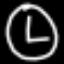
Label: clock